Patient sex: F
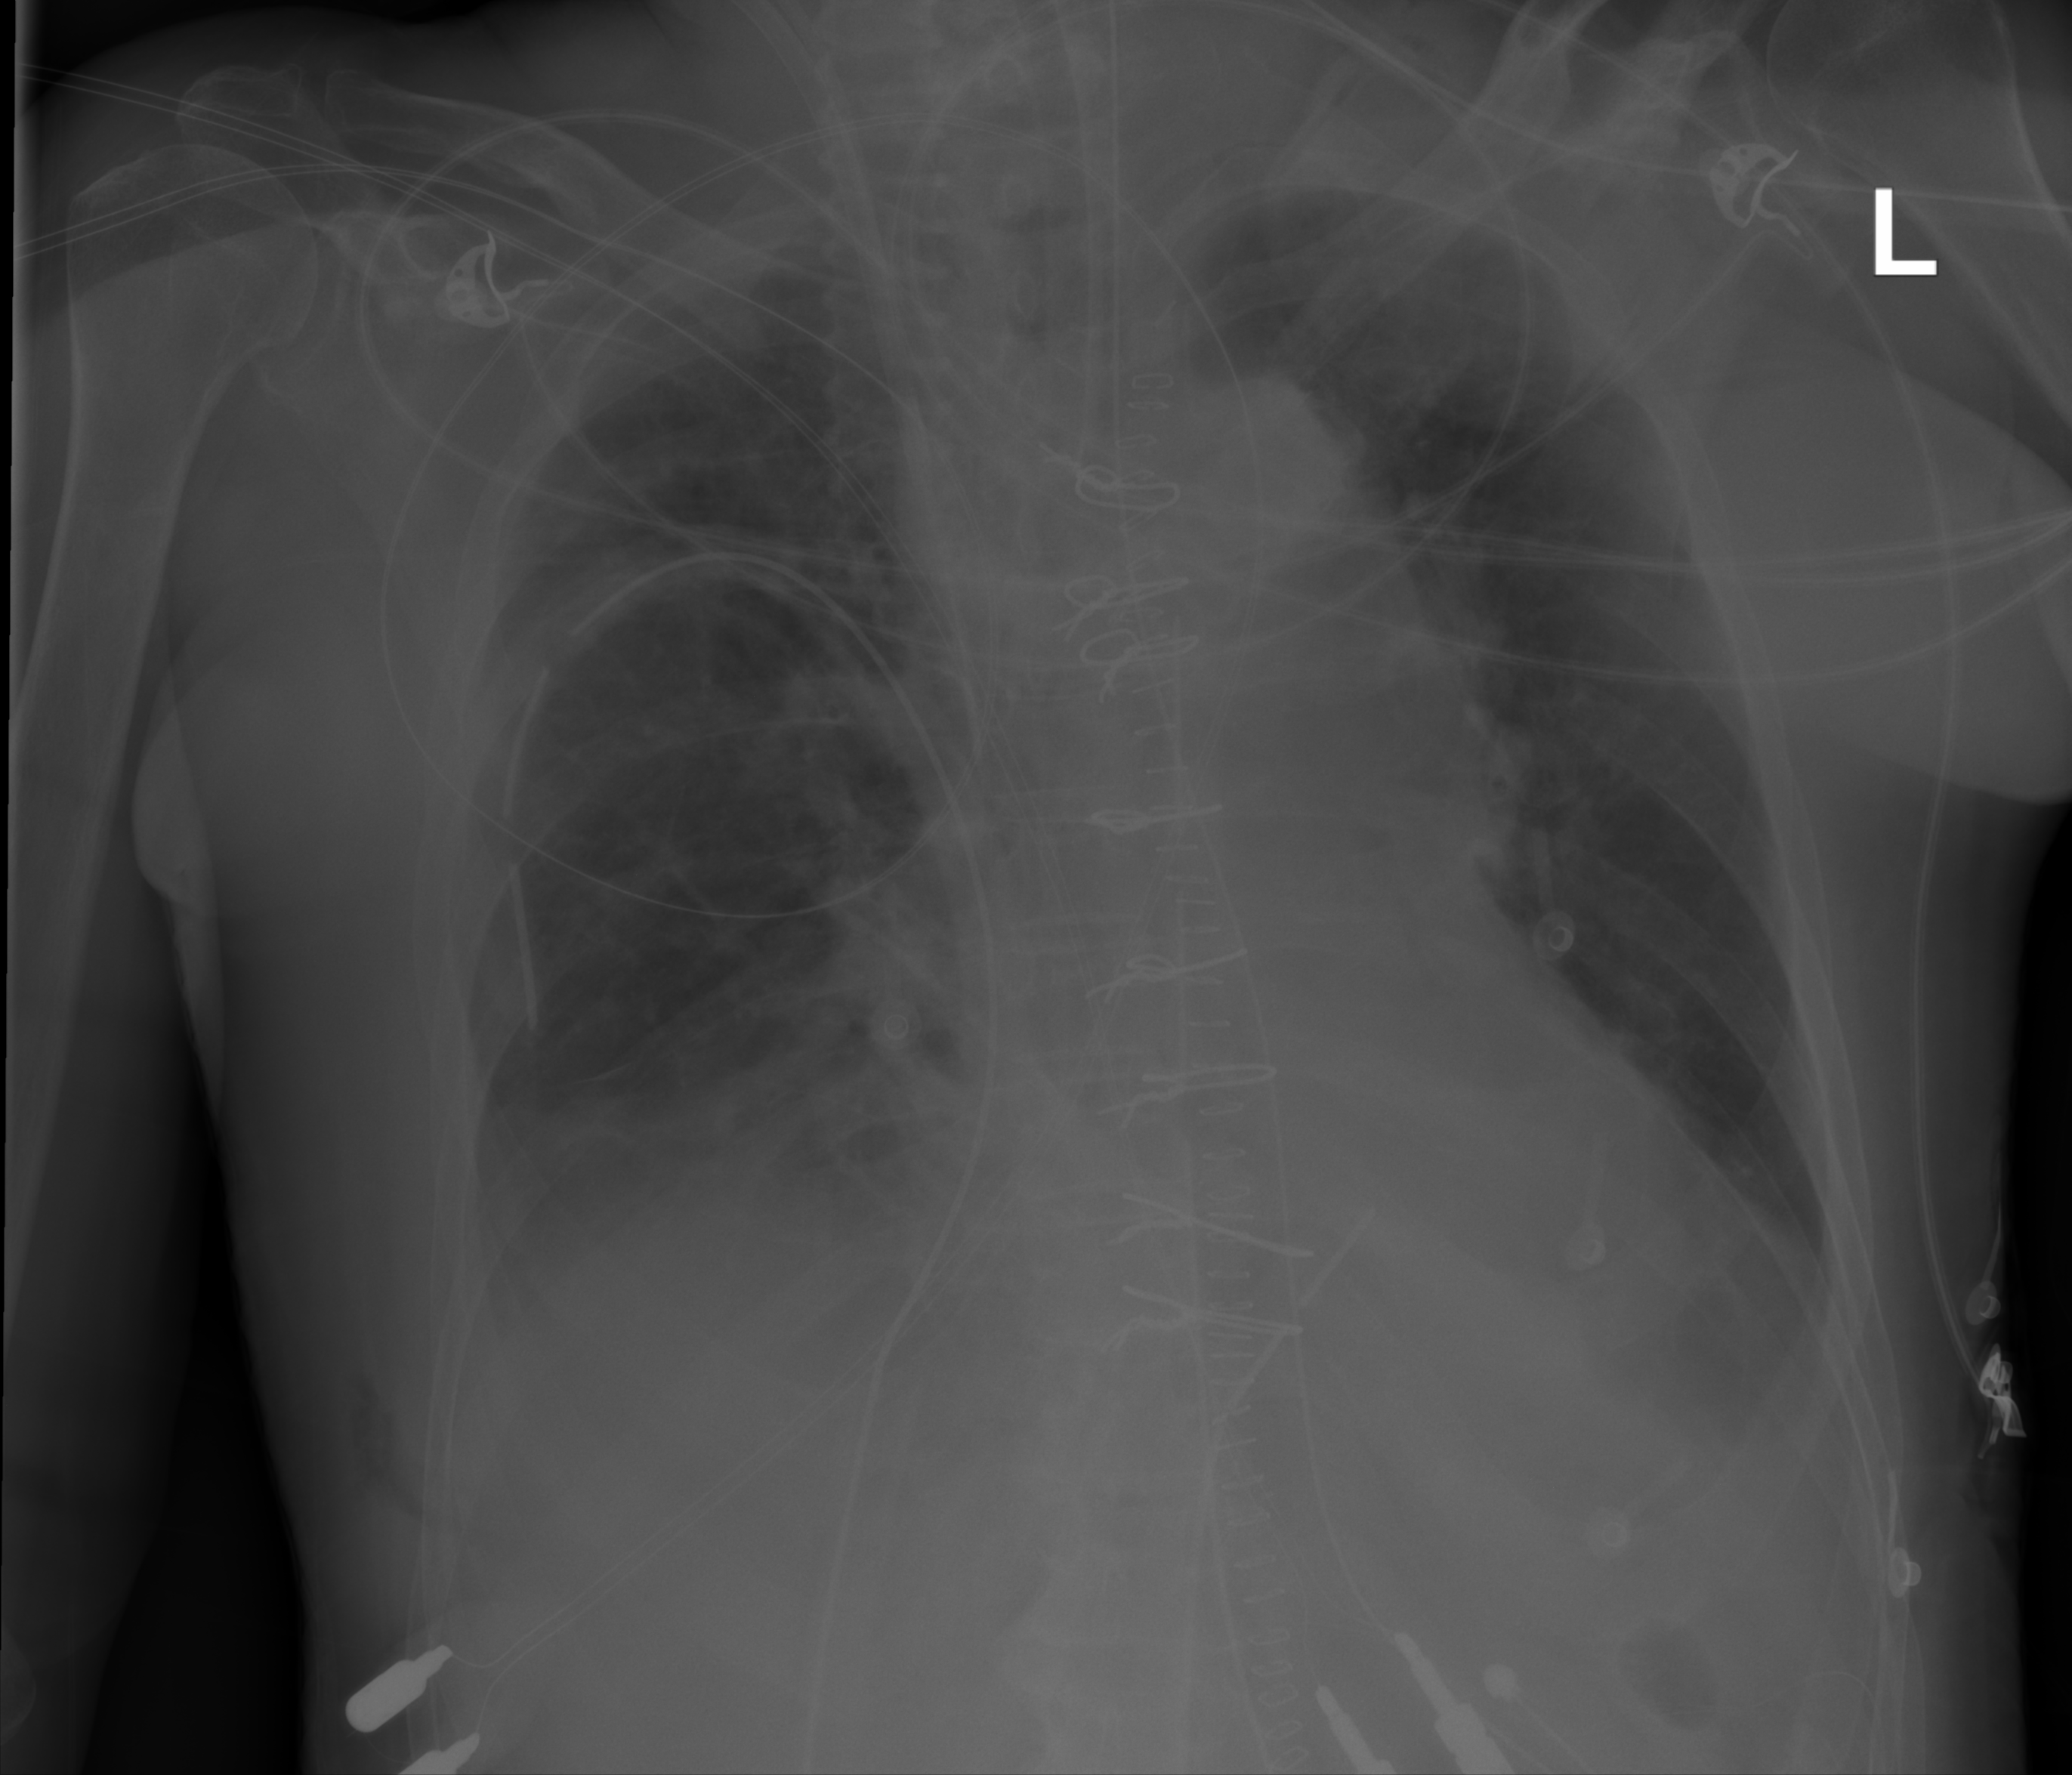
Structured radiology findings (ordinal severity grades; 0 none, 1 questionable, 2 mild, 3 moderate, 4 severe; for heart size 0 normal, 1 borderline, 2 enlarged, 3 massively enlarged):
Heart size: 0
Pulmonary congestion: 0
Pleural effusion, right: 2
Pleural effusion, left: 0
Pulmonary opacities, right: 0
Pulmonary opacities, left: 0
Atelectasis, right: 2
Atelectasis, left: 0